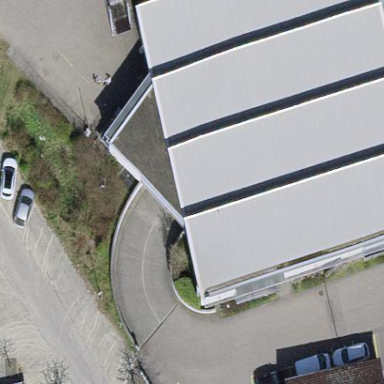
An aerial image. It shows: Supermarket with flat roof.